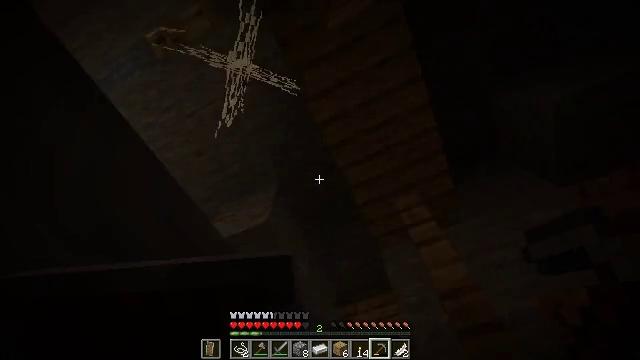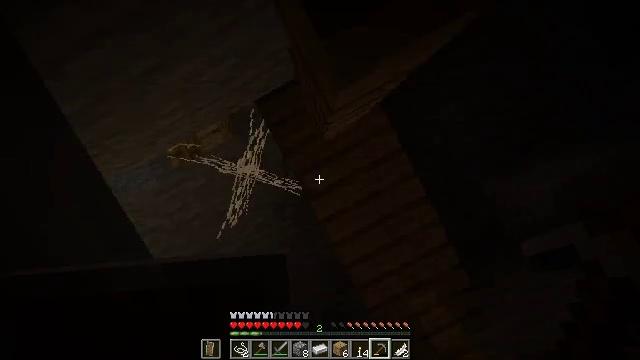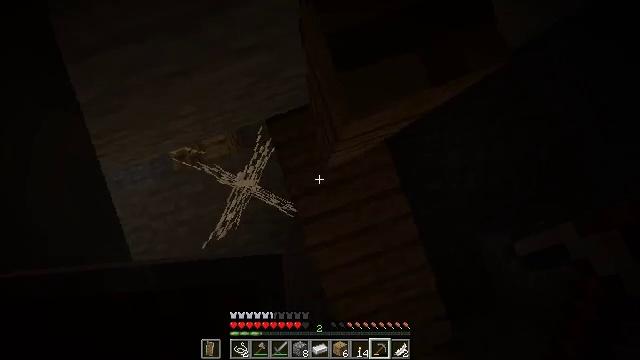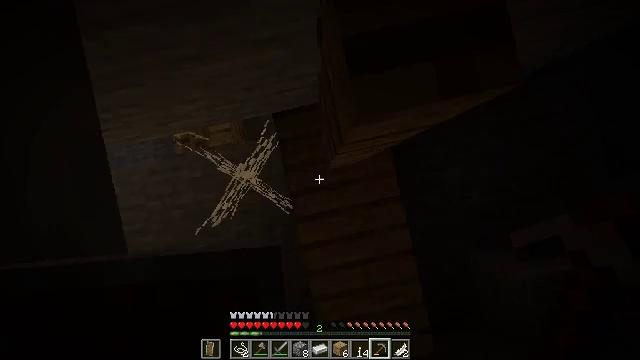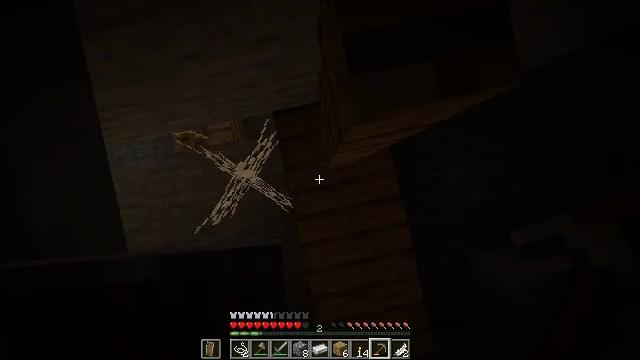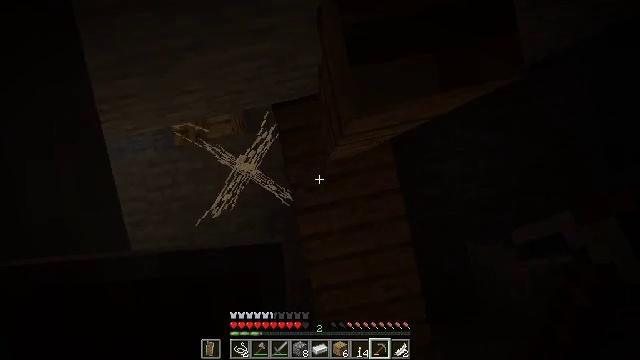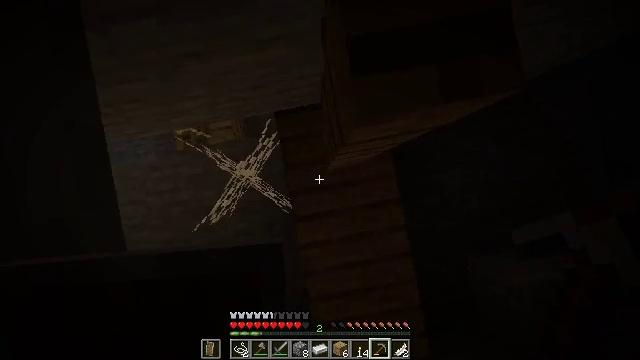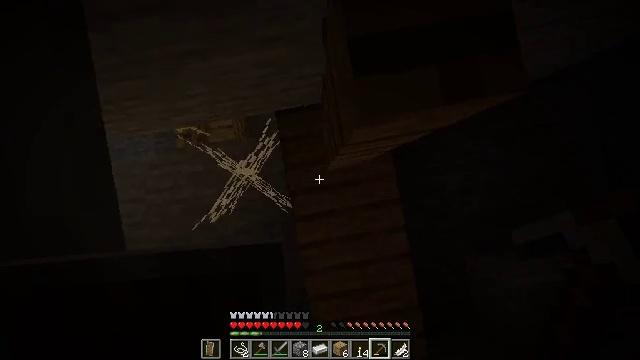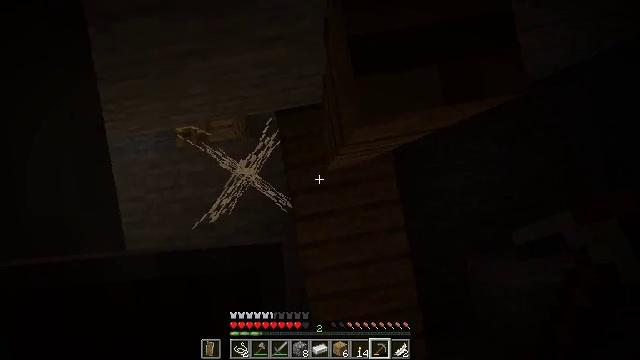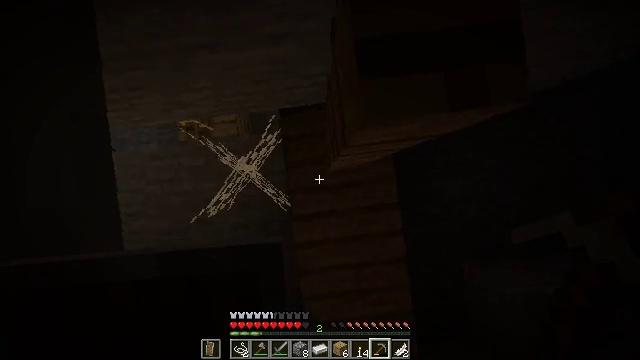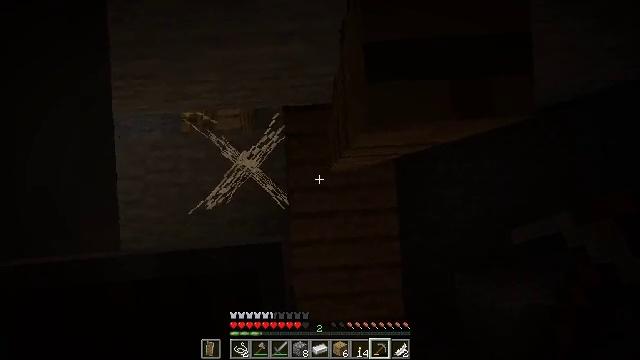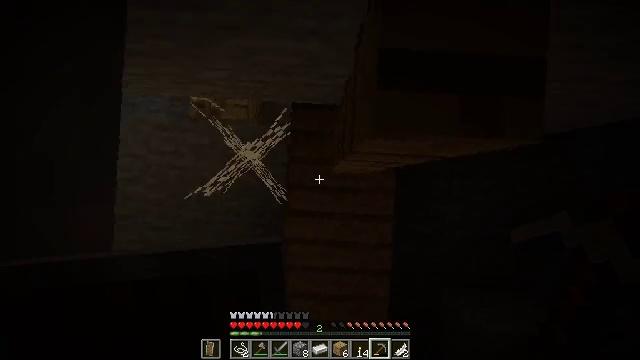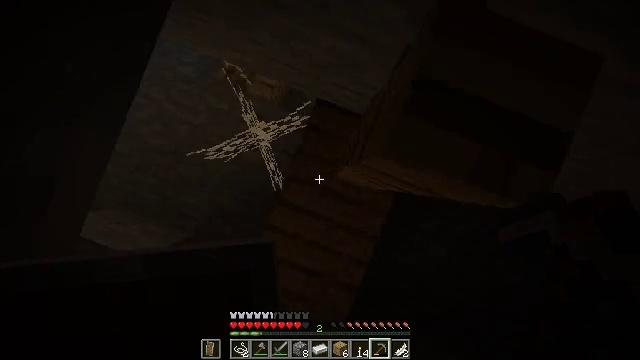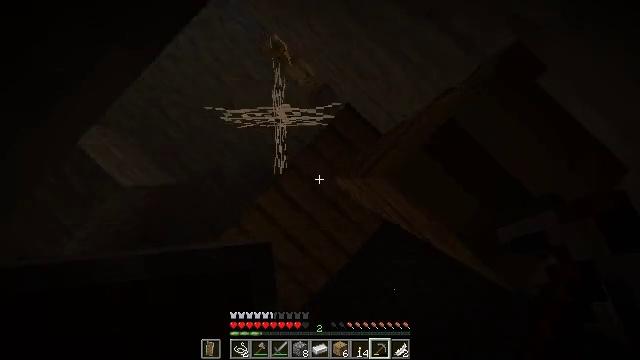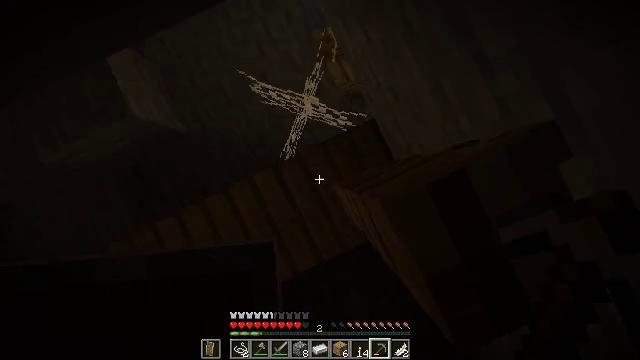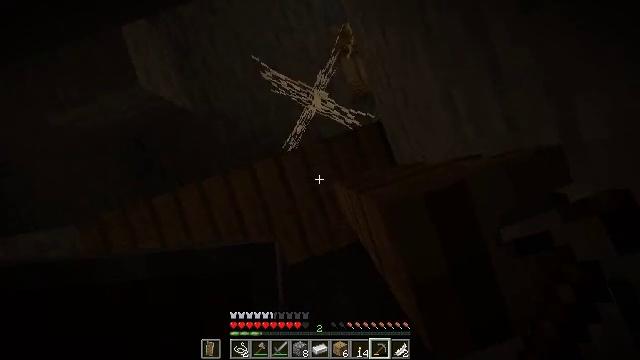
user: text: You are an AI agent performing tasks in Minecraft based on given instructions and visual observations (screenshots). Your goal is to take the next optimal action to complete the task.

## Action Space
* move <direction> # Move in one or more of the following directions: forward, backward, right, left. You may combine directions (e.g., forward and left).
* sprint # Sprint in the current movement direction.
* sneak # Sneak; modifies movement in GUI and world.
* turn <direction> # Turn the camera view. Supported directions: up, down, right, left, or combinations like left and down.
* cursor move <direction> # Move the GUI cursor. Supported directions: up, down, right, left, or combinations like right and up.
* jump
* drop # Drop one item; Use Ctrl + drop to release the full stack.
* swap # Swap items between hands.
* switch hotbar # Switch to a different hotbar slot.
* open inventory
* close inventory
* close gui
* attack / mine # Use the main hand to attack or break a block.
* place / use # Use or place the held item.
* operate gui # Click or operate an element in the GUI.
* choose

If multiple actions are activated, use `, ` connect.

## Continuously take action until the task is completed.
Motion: motion action
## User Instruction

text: Remove the oak fence from its place.
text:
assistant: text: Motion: turn left and up
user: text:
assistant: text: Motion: turn right and up
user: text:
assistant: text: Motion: turn right and up
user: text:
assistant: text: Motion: no_op
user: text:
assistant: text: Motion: turn down
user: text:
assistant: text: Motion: turn right and up
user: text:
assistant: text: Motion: turn up
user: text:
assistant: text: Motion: no_op
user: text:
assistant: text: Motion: turn right and up
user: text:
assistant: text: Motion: turn right and up
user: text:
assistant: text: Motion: turn right and up
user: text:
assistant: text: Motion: turn right and up
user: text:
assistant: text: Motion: turn right and up
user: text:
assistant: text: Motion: turn right and up
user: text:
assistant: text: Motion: turn right and down
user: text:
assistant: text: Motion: turn right and down
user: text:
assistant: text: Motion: turn right and down
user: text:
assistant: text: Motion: turn right and down
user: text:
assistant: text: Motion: turn right and down
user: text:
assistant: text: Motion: turn right and down
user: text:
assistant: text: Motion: turn right and down
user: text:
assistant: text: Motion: turn right and down
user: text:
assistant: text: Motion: no_op
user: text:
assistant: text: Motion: turn up
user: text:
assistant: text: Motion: turn up
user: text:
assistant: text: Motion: attack / mine
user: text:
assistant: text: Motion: attack / mine
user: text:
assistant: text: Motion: attack / mine
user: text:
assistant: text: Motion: turn up, attack / mine
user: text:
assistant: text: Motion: turn left and up, attack / mine